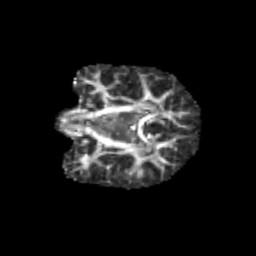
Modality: FA
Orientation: coronal
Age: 9
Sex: female
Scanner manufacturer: siemens
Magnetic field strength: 3 T
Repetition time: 3.8 s
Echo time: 0.07 s